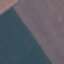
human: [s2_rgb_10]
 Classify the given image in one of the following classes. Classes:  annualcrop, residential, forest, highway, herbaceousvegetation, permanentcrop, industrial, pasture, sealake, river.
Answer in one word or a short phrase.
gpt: AnnualCrop